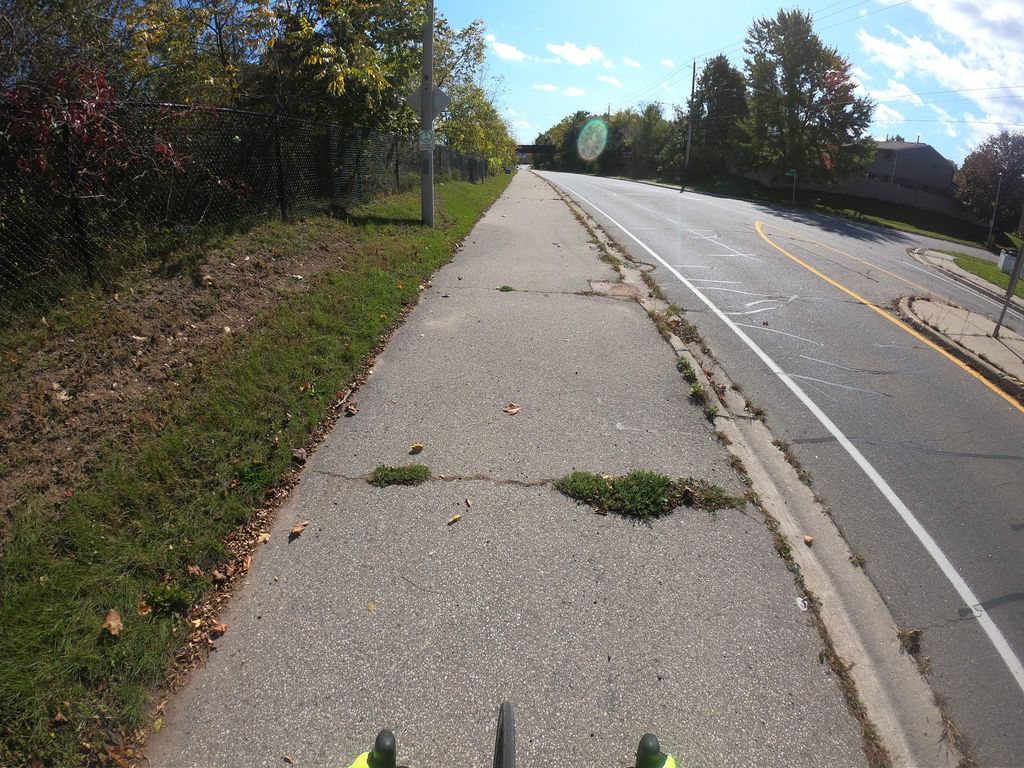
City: kitchener-waterloo